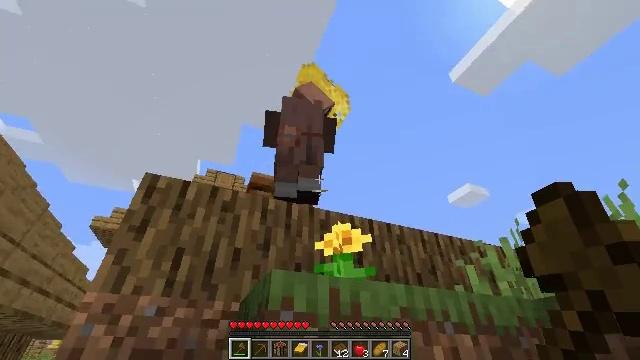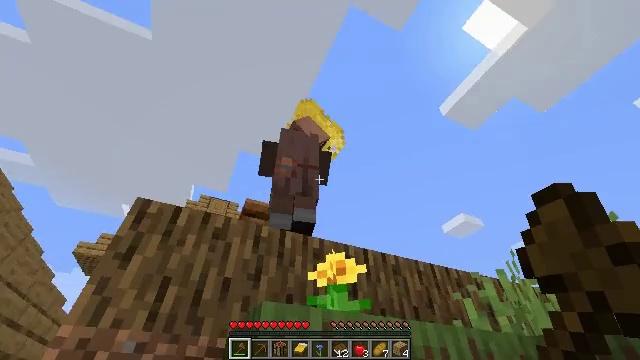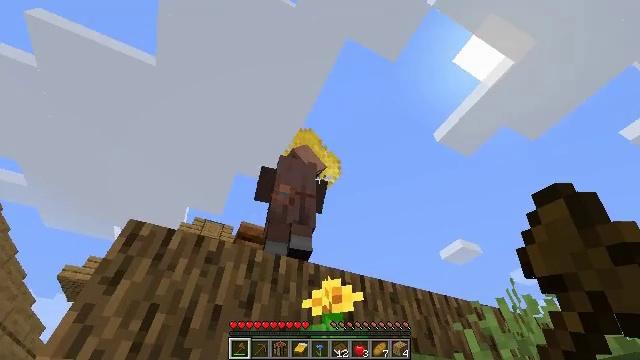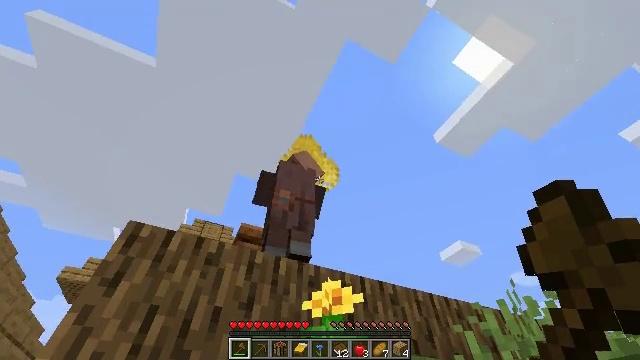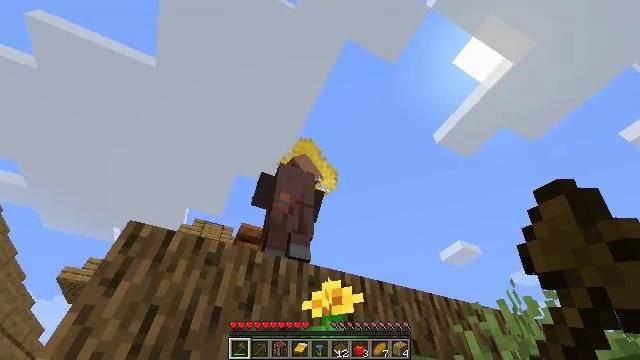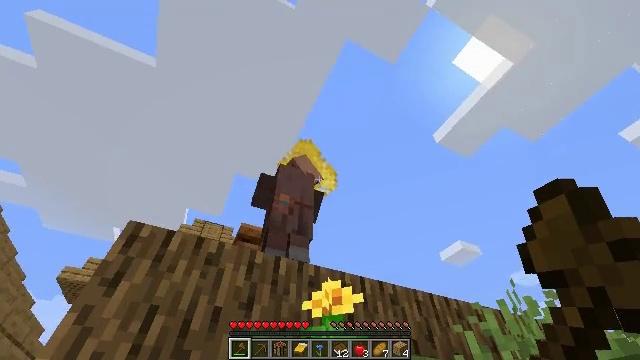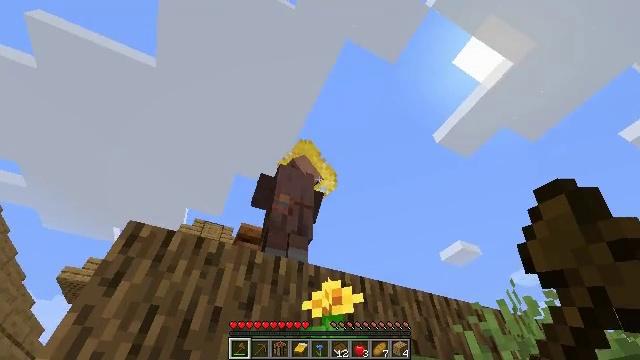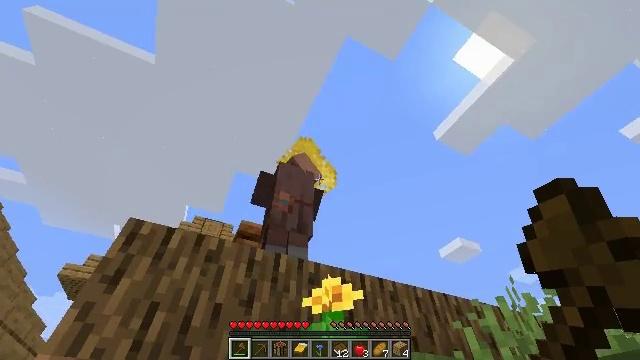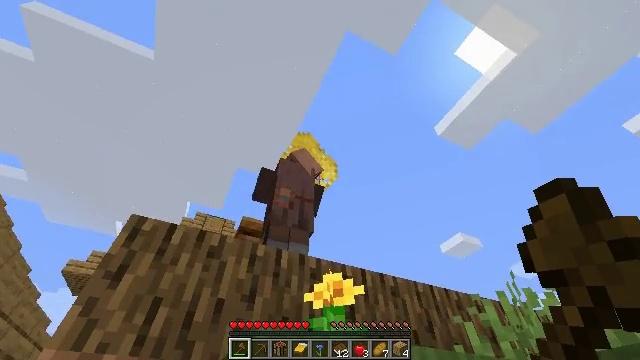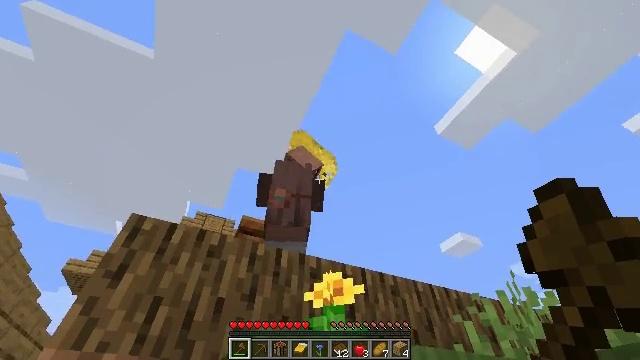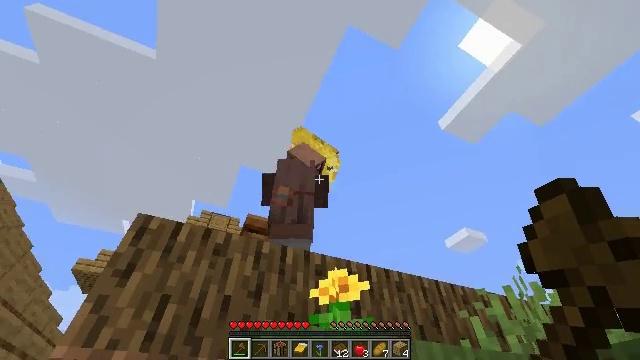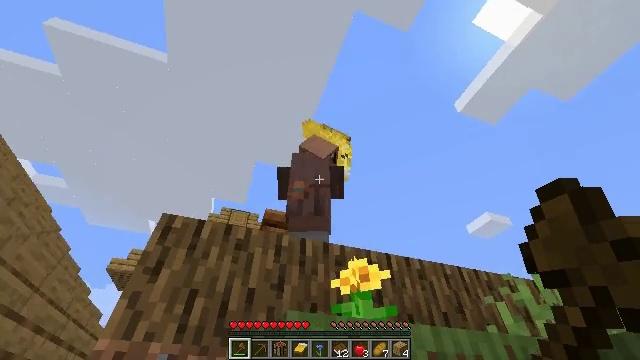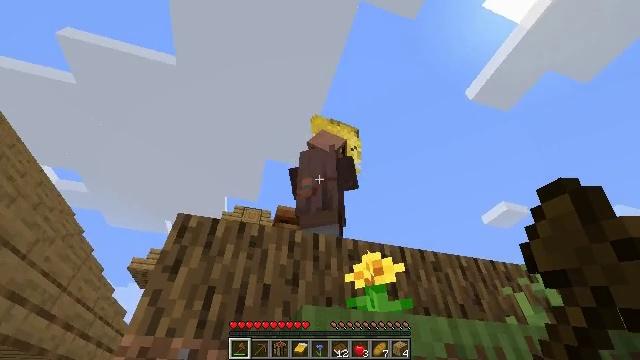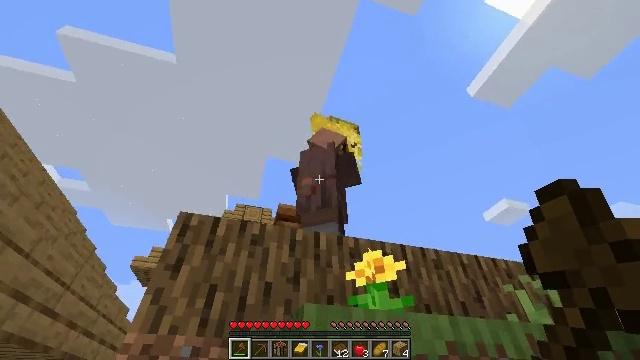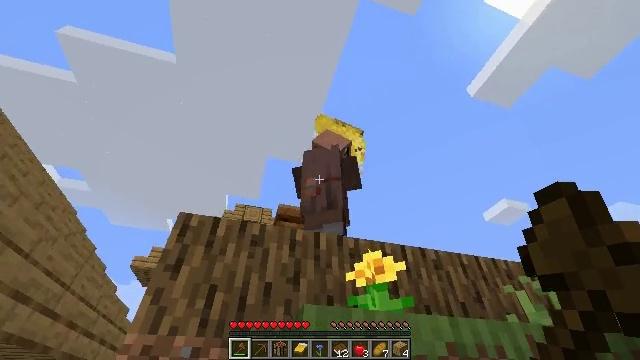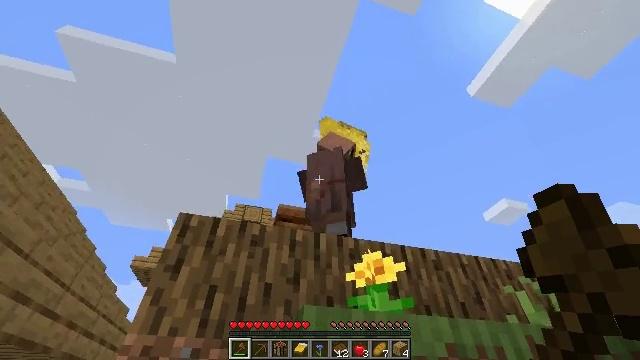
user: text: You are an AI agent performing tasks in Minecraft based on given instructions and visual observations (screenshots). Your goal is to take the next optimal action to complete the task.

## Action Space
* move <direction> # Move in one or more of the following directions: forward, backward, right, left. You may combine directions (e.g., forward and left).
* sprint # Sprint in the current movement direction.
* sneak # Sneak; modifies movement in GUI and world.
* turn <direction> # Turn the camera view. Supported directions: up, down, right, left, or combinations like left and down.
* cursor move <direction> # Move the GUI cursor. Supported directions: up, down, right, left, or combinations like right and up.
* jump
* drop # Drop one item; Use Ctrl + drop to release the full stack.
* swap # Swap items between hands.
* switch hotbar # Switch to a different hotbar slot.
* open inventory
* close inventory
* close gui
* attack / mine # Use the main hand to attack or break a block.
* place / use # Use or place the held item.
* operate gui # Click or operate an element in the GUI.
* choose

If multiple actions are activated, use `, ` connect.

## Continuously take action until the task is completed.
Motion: motion action
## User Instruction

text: Break the bookshelf for books.
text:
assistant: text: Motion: turn right and up
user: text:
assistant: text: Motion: turn right and up
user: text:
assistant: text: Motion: use / place
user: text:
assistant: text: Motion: use / place
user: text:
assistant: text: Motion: use / place
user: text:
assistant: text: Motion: no_op
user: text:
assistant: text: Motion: no_op
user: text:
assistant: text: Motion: no_op
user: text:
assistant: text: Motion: no_op
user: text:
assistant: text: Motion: turn left
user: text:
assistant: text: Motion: turn left and down
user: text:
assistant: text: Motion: turn left and down
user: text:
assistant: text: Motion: move forward, use / place
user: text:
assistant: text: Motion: move forward, use / place
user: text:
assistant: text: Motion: move forward, use / place
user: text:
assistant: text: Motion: move forward, turn down, jump
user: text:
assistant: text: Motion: move forward, turn down, jump
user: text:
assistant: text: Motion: move forward, turn down, jump
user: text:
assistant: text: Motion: move forward, turn left and down, jump
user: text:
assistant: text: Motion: move forward, turn down
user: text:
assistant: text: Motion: move forward, turn down
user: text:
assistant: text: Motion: move forward, turn down
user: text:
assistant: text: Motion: move forward, turn right and down
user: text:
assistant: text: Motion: move forward, turn down, jump
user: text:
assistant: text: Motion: move forward, turn down, jump
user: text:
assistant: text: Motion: move forward, turn down, jump
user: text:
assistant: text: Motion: move forward, turn down, jump
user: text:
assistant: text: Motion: move forward, turn left and down
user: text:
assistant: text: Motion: move forward, turn left and down
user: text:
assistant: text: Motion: move forward, sprint, turn left and down